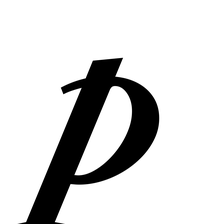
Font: LibreCaslonText-Italic_Bold_Italic